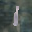
Label: 1